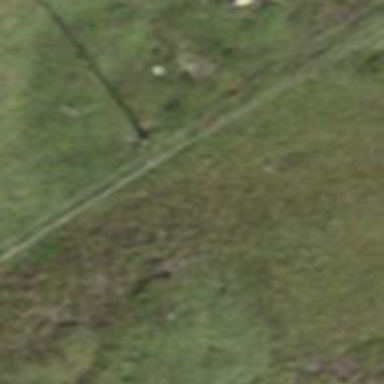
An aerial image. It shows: Power pole.